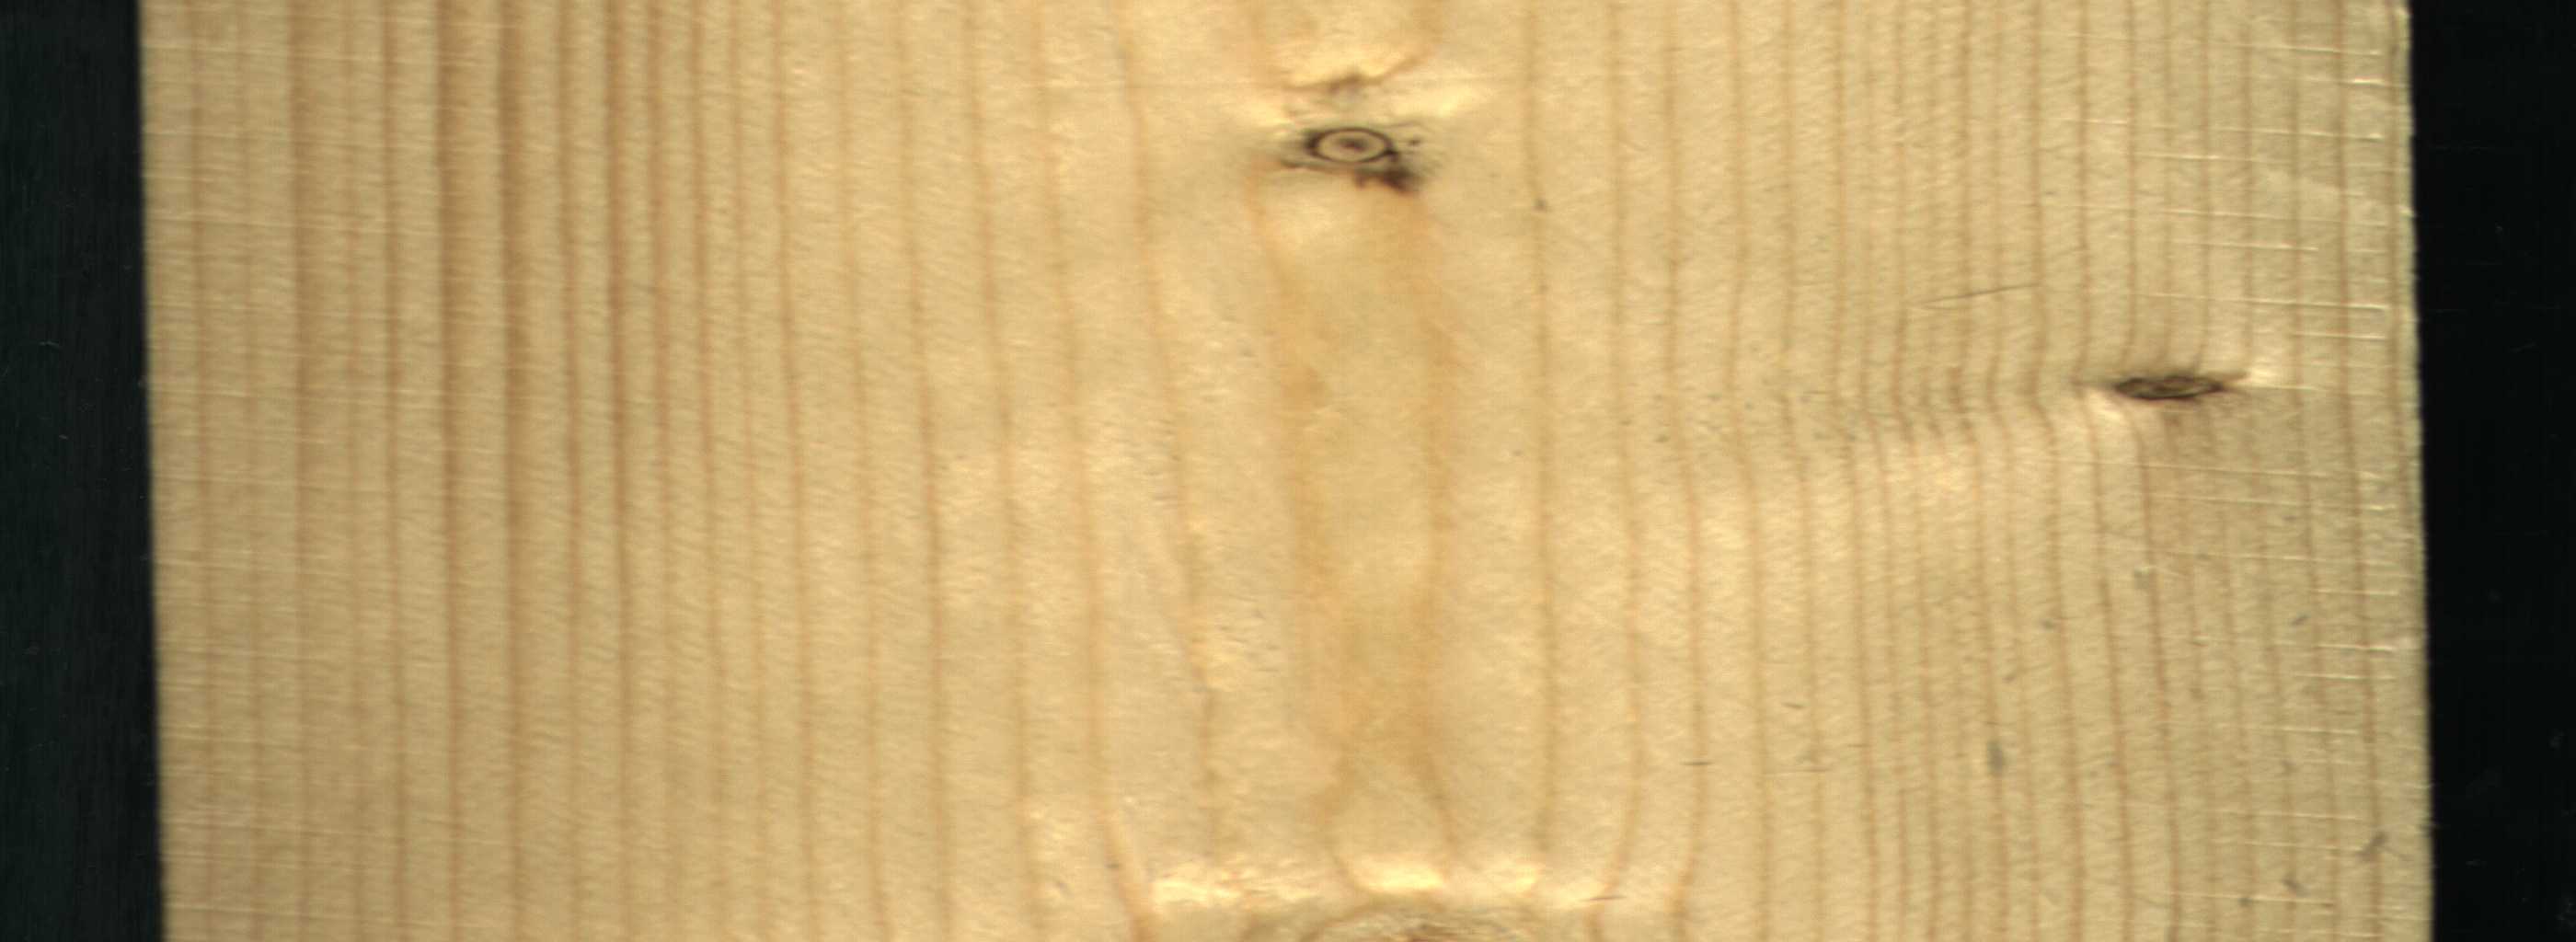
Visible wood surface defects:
Dead_Knot
Dead_Knot